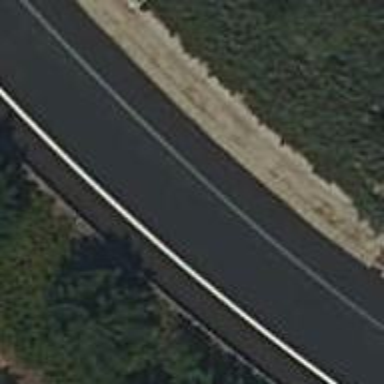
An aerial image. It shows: Asphalt motorway link.